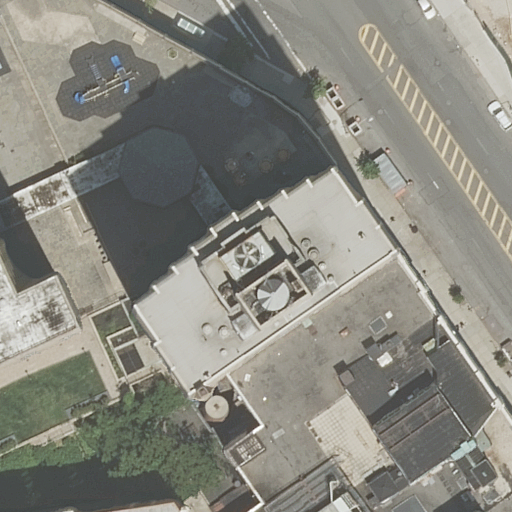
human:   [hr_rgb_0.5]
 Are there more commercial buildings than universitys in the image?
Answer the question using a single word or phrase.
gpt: no

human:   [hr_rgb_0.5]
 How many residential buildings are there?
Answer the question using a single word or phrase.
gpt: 4

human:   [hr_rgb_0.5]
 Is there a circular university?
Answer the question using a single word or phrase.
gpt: no

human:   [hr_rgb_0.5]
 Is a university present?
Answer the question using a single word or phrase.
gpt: yes

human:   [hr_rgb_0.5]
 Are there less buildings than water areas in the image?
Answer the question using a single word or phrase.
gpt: no

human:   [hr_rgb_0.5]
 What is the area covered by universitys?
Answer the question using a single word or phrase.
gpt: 10640m2

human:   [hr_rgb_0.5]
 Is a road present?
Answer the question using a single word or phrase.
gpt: yes

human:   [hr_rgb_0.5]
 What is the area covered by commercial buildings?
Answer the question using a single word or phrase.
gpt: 0m2

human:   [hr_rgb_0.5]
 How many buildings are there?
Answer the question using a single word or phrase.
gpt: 4

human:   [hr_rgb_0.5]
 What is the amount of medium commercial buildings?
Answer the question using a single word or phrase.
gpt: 0

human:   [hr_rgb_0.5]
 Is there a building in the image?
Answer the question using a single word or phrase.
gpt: yes

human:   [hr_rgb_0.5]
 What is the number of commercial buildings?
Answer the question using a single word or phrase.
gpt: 0

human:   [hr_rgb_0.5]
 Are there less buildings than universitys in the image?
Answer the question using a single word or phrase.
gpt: no

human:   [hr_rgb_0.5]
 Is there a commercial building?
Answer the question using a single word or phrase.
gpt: no

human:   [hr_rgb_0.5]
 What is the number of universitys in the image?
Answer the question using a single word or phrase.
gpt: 1

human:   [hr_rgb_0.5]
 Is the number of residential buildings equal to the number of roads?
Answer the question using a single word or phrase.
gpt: yes

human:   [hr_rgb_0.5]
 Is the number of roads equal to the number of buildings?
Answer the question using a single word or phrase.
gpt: yes

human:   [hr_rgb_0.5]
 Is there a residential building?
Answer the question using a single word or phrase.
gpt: yes

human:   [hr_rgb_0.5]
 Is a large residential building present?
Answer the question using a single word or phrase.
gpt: yes

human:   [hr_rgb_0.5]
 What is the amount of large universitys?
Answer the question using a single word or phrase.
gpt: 1

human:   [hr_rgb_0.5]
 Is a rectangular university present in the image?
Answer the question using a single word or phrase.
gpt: yes

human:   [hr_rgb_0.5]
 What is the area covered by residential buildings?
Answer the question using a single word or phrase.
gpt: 4018m2

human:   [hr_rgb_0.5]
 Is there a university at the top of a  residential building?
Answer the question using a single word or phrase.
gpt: yes

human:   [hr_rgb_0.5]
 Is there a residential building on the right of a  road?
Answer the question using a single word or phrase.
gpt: no

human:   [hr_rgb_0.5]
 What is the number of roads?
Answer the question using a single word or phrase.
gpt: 4

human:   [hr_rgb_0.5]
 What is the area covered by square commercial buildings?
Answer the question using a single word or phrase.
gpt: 0m2

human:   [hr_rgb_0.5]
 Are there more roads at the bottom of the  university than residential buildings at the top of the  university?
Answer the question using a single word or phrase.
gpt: yes

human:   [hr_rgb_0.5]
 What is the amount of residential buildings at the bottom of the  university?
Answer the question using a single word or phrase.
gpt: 4

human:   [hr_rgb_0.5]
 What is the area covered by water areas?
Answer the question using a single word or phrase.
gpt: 0m2

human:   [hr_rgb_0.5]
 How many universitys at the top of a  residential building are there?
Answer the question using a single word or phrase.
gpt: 1

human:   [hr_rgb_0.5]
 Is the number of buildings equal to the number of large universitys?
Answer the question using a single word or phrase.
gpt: no

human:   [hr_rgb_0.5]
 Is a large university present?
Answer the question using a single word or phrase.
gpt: yes

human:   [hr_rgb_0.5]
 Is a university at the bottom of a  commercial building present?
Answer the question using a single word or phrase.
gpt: no

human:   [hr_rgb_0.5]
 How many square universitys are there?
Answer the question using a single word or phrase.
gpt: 0

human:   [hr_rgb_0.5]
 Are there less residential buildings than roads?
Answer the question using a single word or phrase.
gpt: no

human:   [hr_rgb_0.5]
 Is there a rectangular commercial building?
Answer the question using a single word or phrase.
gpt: no

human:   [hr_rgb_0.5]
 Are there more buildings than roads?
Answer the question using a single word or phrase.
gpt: no

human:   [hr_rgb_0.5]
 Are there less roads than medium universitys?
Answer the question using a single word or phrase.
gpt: no

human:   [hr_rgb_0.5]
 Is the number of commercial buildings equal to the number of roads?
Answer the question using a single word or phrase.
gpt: no

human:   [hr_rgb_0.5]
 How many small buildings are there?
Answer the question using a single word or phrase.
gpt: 1

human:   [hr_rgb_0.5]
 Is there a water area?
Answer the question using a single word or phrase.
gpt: no

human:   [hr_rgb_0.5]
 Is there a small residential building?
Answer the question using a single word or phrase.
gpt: yes

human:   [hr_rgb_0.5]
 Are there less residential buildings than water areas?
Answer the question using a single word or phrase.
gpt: no

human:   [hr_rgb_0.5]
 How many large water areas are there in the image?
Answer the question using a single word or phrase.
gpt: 0

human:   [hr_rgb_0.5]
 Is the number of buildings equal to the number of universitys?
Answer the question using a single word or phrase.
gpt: no

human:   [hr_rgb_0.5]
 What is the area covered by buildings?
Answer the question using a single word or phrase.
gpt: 4018m2

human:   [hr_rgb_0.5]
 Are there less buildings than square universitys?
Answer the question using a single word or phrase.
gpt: no

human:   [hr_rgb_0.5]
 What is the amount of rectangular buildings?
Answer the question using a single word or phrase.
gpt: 4

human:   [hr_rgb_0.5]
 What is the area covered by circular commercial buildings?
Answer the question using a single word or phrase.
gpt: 0m2

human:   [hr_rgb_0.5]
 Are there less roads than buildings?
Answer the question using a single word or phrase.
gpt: no

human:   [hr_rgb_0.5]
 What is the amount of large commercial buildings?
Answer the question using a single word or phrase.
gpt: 0

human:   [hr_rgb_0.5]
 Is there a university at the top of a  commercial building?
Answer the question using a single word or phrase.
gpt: no

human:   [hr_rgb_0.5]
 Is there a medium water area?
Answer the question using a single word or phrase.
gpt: no

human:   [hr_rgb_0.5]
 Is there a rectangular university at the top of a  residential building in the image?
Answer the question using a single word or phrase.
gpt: yes

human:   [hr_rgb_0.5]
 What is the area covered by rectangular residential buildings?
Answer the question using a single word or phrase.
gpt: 4018m2

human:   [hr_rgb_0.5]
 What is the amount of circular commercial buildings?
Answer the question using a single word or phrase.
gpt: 0

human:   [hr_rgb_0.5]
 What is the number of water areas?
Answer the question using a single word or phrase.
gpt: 0

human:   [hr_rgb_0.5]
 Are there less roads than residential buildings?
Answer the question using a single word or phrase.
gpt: no

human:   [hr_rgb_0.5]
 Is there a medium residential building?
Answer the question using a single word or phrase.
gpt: yes

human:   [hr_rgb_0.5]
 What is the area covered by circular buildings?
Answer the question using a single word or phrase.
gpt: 0m2

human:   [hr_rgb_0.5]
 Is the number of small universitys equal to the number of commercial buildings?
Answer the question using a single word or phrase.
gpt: yes

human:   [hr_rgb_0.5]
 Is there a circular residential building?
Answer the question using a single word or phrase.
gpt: no

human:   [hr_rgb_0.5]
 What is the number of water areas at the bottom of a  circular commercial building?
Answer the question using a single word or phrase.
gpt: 0

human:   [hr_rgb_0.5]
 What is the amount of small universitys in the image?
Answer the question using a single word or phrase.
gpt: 0